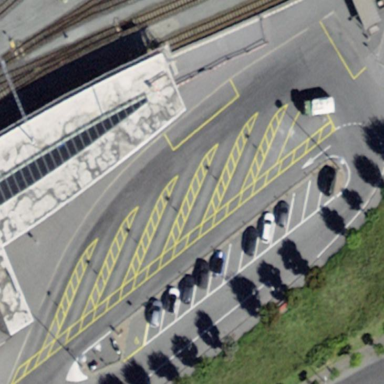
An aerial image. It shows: Bus station with shelter for public transport passengers.